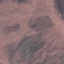
Land use / land cover class: HerbaceousVegetation